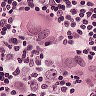
Metastatic tissue present: yes